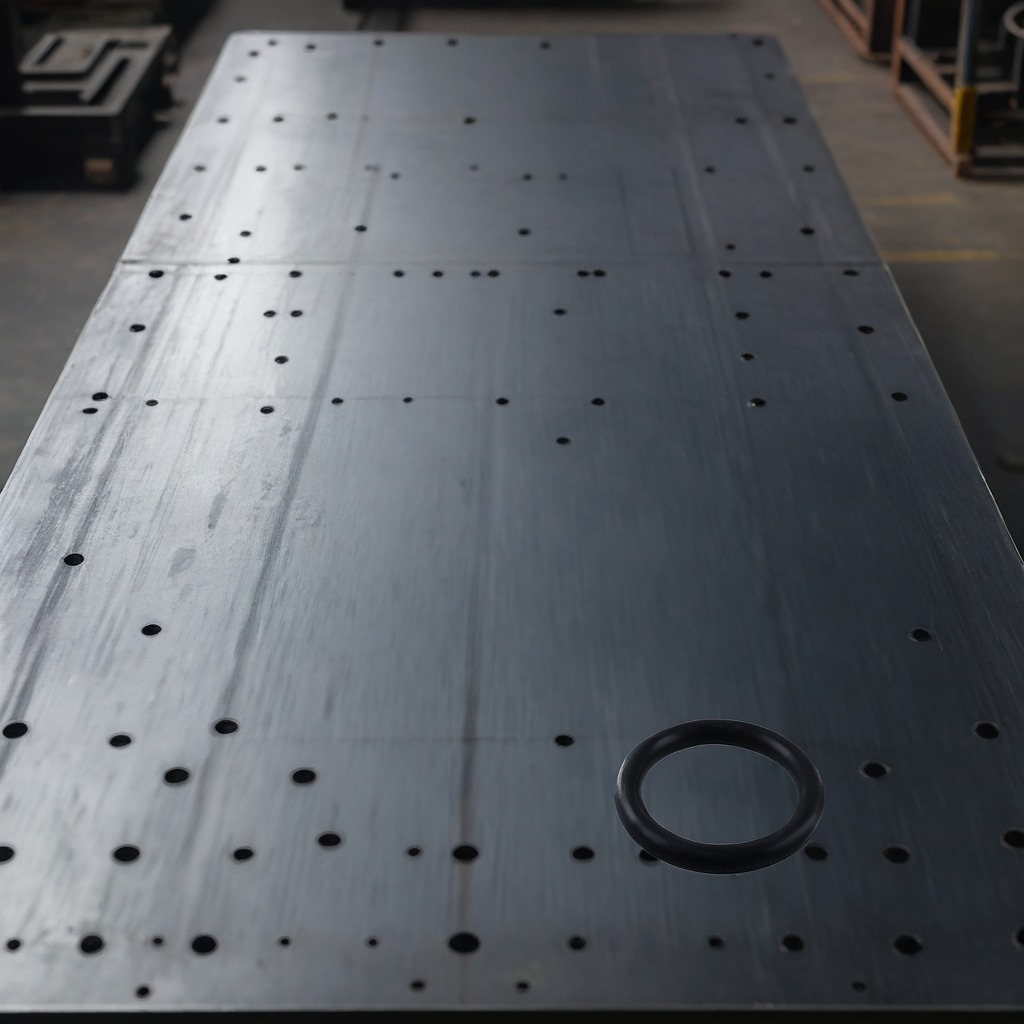
A rubber O-ring lying on a cold steel table in a mining workshop gritty textures